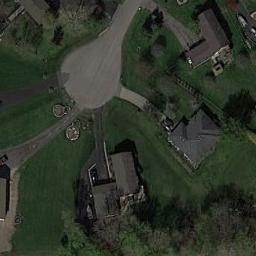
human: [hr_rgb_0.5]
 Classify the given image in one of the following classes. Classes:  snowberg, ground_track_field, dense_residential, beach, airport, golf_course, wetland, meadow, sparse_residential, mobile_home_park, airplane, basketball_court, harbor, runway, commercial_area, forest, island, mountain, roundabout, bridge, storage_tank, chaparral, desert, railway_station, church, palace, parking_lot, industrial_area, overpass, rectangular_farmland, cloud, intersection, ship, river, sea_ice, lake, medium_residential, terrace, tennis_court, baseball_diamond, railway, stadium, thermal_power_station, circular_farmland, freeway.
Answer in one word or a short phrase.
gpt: medium_residential